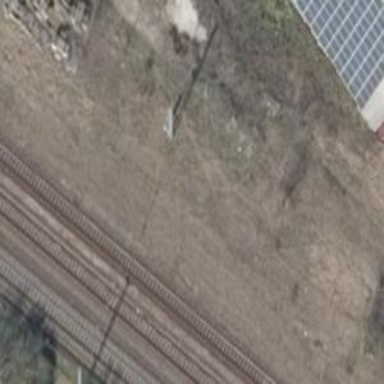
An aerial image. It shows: Abandoned railway yard.